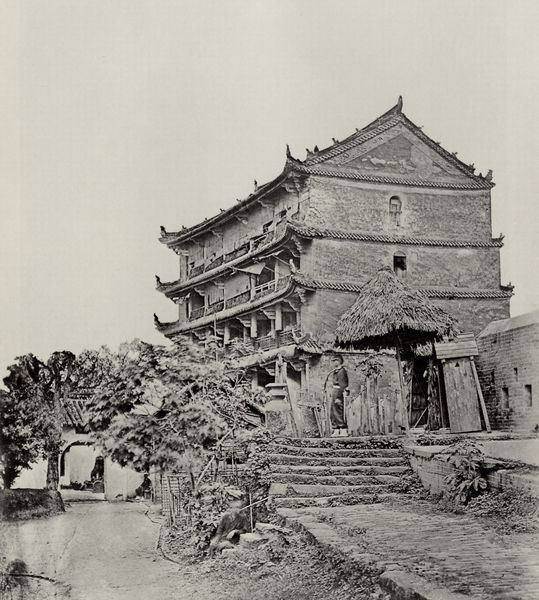
Titel: Fünfstöckiges Gebäude (Kanton)
Künstler: Felice A. Beato
Schlagwörter: baum, himmel, mann, wasser, weiß, bäume, see, teich, fenster, grau, schwarz, strasse, stroh, terasse, tür, dach, gebäude, haus, sonnenschirm, weg, wiese, alt, architektur, hügel, büsche, hütte, sträucher, garten, japan, fassade, türen, heu, lehm, dächer, giebel, mauer, ziegel, grafik, treppe, treppen, wein, spitz, durchgang, stufe, stufen, tor, balkone, anbau, foto, fotografie, eingang, treppenstufen, zugang, strohdach, stockwerk, torbogen, tauben, asien, schwarz weiss, soldat, asiatisch, photo, chinesisch, china, stall, landwirtschaft, wächter, etagen, fotographie, stockwerke, pagode, laube, verfallen, bäuerlich, fenser, gliederung, vierstöckig, mehrstöckig, stiege, steintreppe, durchlass, ügel, asiatische architektur, aushaus, pagodenförmig, pagodisch, u, chinensisch, wachhütte